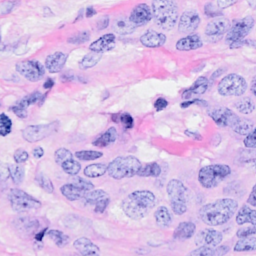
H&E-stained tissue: Breast